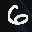
Label: 6